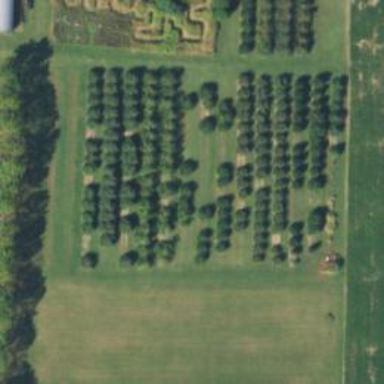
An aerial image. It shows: Row of trees in natural setting.